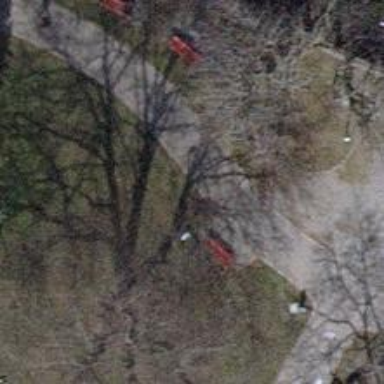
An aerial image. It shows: Red bench.